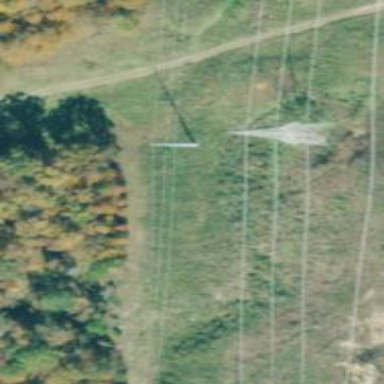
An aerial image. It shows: Power tower.